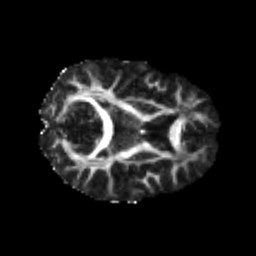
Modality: FA
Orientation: axial
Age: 44
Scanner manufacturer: philips
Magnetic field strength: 3 T
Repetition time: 8.6 s
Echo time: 0.127 s